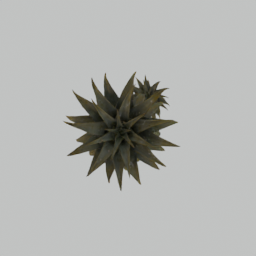
Label: nature